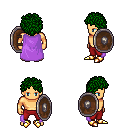
a pixel art fantasy rpg character, male body template, human, tanned skin, lavender cape, red pants, green curly afro hairstyle, gold boots, shield, four views (front, back, left, right), 2x2 character sprite sheet, small pixel art, hard edges, no anti-aliasing